Question: I'm trying to find the coordinates of each corner of a given rectangle.
So far I've been able to obtain two corners using the contours function, but when I look through the whole contour array there is an abundance of points to sift through. I'm only looking for the most extreme values (max and min x- and y-values)
'''
import cv2
import numpy as np
#open image
img = cv2.imread('cnt-coords.jpg')
#convert to black and white
bw = cv2.cvtColor(img,cv2.COLOR_BGR2GRAY)
#threshold image
ret, thresh = cv2.threshold(bw,127,255,0)
#find contours
im2, contours, hierarchy = cv2.findContours(thresh,cv2.RETR_TREE,cv2.CHAIN_APPROX_SIMPLE)
#obtain the first 2 points of contours
cntx1 = contours[0][0]
cntx = contours[0][1]
#convert coords to points
pt1 = (cntx1[0][0],cntx1[0][1])
pt2 = (cntx[0][0],cntx[0][1])
#draw circles on coordinates
cv2.circle(img,pt1,5,(0,255,0),-1)
cv2.circle(img,pt2, 5, (0,255,0),-1)
#display the image
cv2.imshow('f',img)
cv2.waitKey(0)
cv2.destroyAllWindows()
'''
I sifted through what 'contours' returns to me and its a huge array of points, which seems to be all the points along the diagonal of my image. Is there any way to simplify which points I'm receiving, in this case the corners of this rectangle/parallelogram?

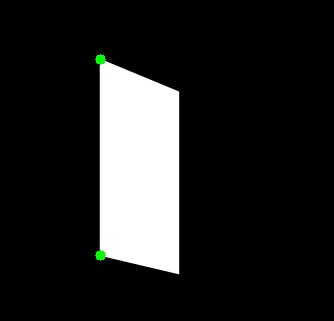
Answer: 'findContours' function returns pixels on the contour. You can try 'approxPolyDP' function of OpenCV to find a polygonal approximation to the contour. The usage and explanation can be found <URL>. In your case it would be something like the following:
'''
epsilon = cv2.arcLength(contours[0],True)
approx = cv2.approxPolyDP(contours[0],epsilon,True)
'''